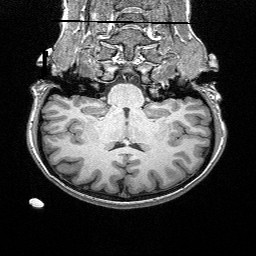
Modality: T1w
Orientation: sagittal
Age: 23
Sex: female